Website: macys
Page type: customer-info-address
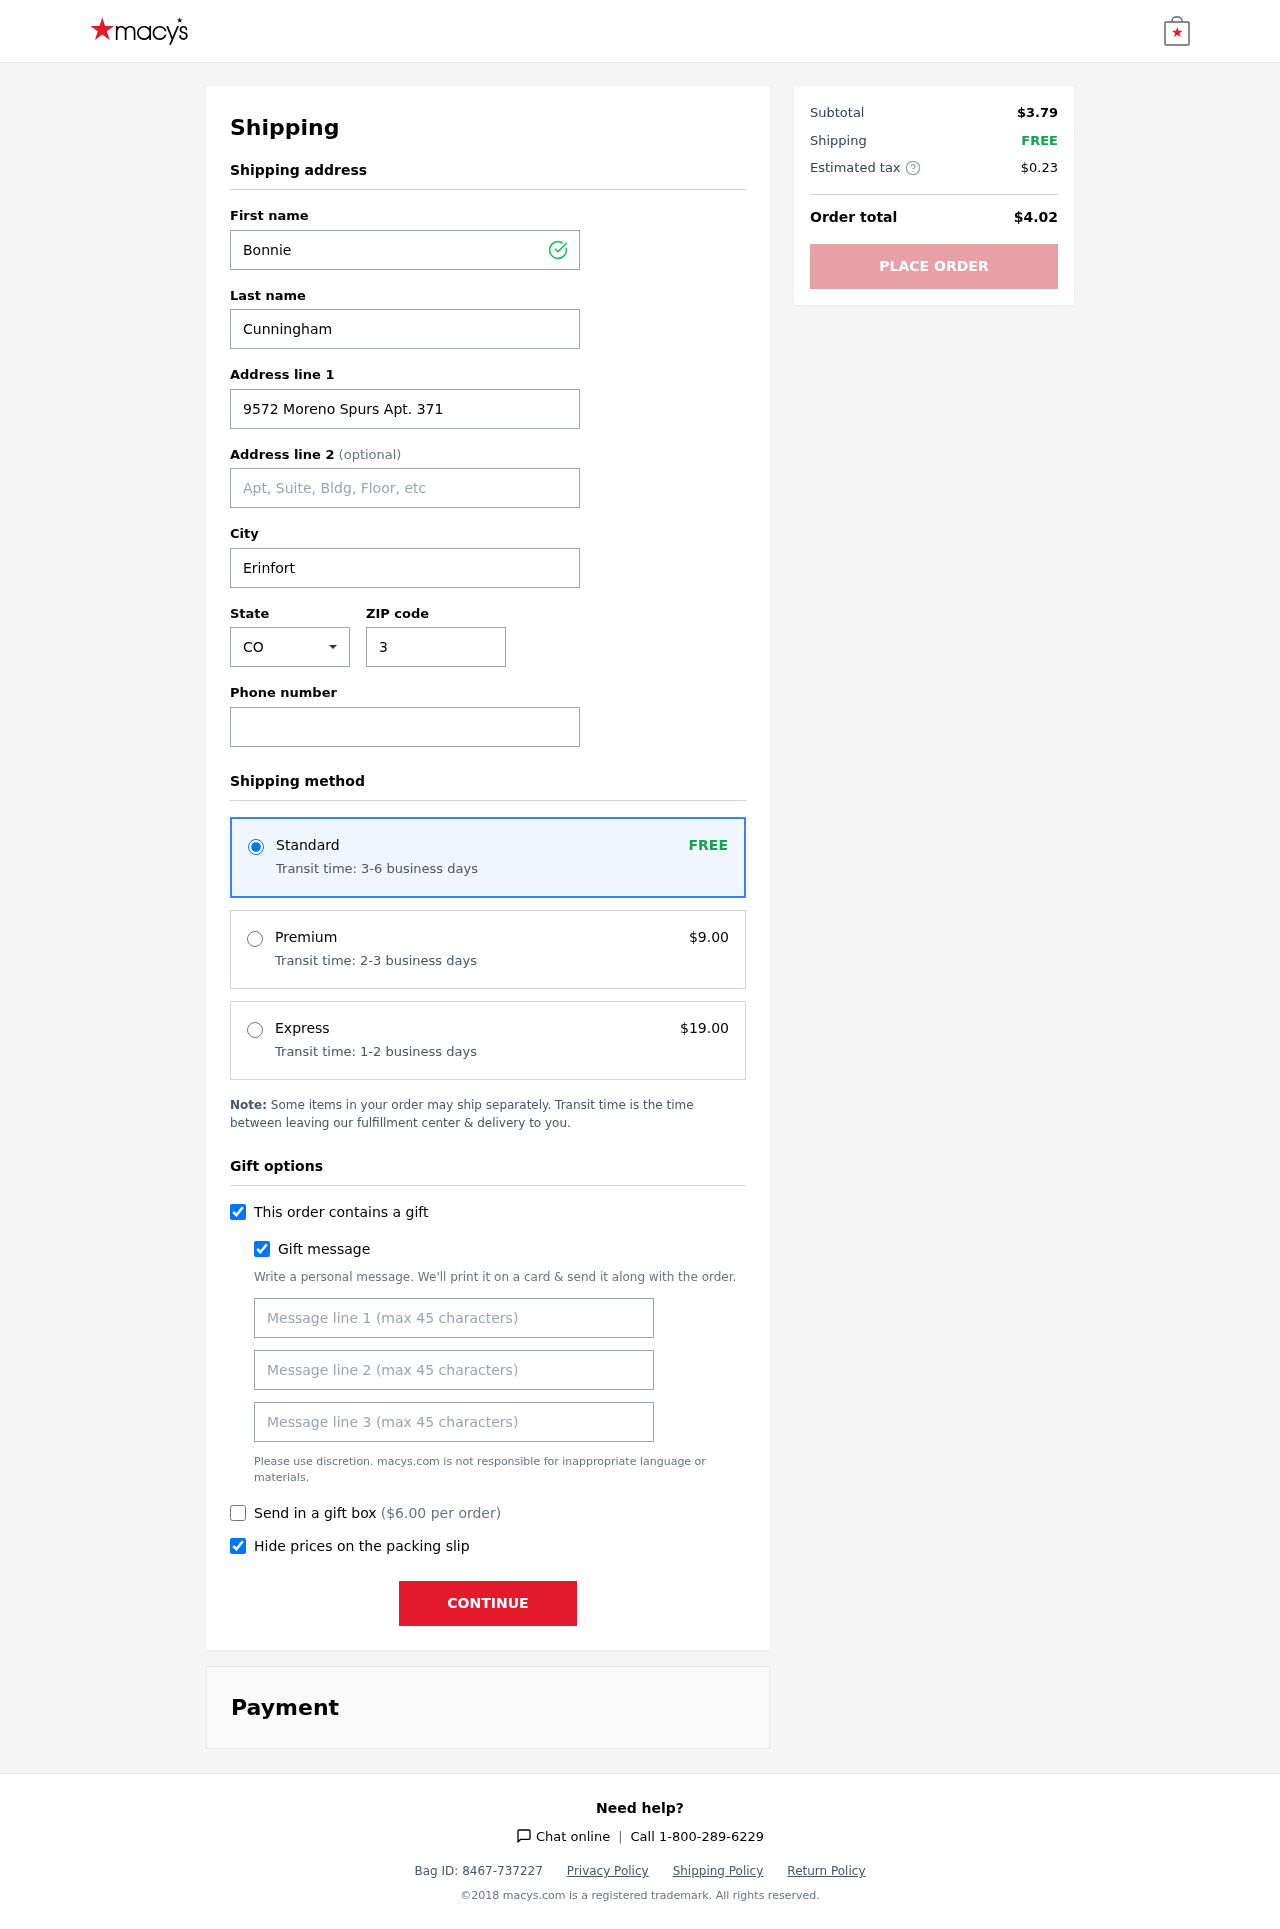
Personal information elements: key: PII_CITY
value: Erinfort
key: PII_FIRSTNAME
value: Bonnie
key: PII_GIFT_MESSAGE
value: Hey Maria, I thought these adorable little cookies would brighten your day and bring a sweet smile—just like you do for everyone around you! Enjoy the apple cinnamon goodness!  Bonnie
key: PII_LASTNAME
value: Cunningham
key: PII_PHONE
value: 7252413206
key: PII_POSTCODE
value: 36016
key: PII_STATE_ABBR
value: CO
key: PII_STREET
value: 9572 Moreno Spurs Apt. 371
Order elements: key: ORDER_SHIPPING_STANDARD
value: FREE
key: ORDER_SHIPPING_STANDARD_TIME
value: Transit time: 3-6 business days
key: ORDER_SHIPPING_PREMIUM
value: $9.00
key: ORDER_SHIPPING_PREMIUM_TIME
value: Transit time: 2-3 business days
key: ORDER_SHIPPING_EXPRESS
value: $19.00
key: ORDER_SHIPPING_EXPRESS_TIME
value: Transit time: 1-2 business days
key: ORDER_GIFT_BOX_FEE
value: $6.00
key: ORDER_SUBTOTAL
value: $3.79
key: ORDER_SHIPPING_COST
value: FREE
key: ORDER_TAX
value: $0.23
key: ORDER_TOTAL
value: $4.02